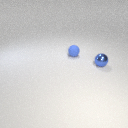
small blue rubber sphere to the left of small blue metal sphere